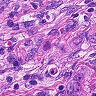
Metastatic tissue present: yes